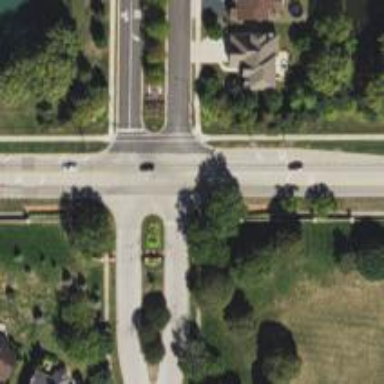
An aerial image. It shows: Tertiary road with asphalt surface. There is separate sidewalk along the road.